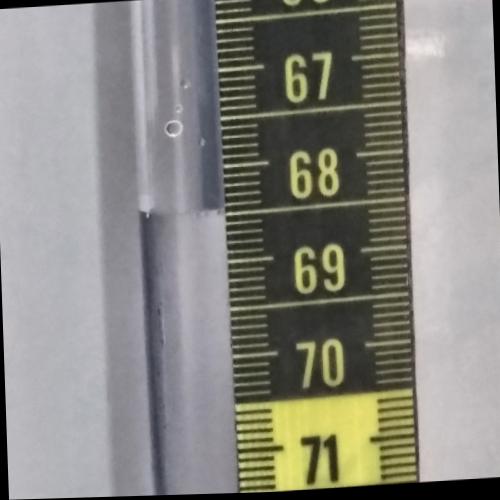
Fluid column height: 68.4 cm